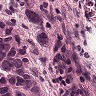
Metastatic tissue present: yes